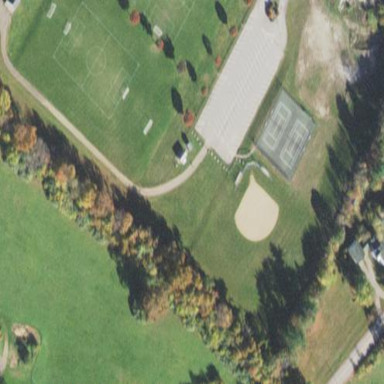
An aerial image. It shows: Multi-sport pitch with grass surface.